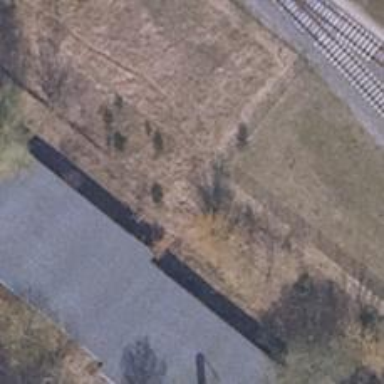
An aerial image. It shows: Railway yard.